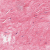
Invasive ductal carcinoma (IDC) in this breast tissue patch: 0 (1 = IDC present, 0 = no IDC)